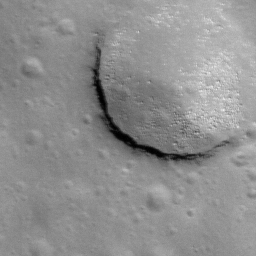
Pit: Mare Moscoviense Pit
Host crater: Mare Moscoviense
Host type: mare
Lunar coordinates: latitude 29.503, longitude 150.465